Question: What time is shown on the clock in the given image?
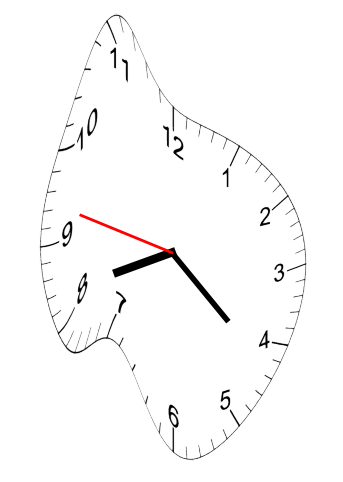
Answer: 08:21:47